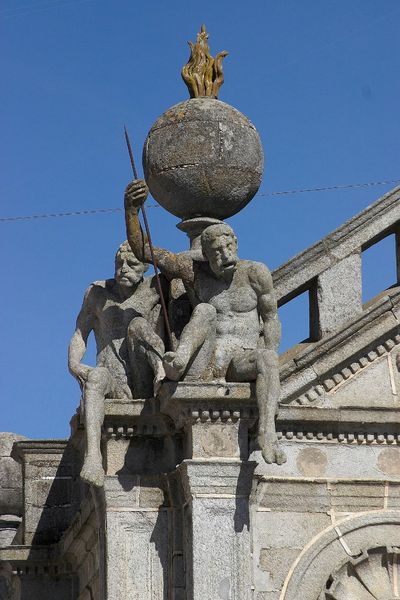
Titel: Kirche, Convento de Nossa Senhora da Graca, in Évora
Standort: Évora, Convento de Nossa Senhora da Graca (EU - P)
Schlagwörter: akt, feuer, hand, himmel, kopf, nackt, menschen, männer, pfeiler, dach, arm, stein, brücke, kirche, krone, skulptur, beine, ecke, stab, giebel, mauer, figuren, plastik, flamme, kugel, sims, speer, stange, globus, stromleitung, architektu, leitung, atlas, deteil, kunst am bau, kugel aus stein